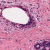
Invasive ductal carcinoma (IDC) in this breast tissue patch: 0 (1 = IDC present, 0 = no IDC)